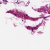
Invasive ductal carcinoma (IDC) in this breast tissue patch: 0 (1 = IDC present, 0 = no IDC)